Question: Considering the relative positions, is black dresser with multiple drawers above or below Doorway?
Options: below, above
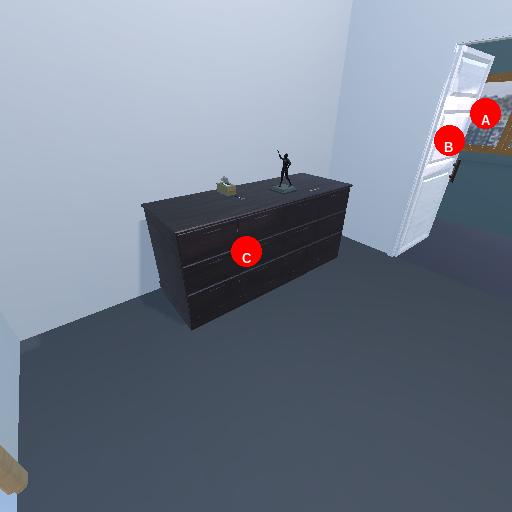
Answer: below